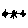
Label: star